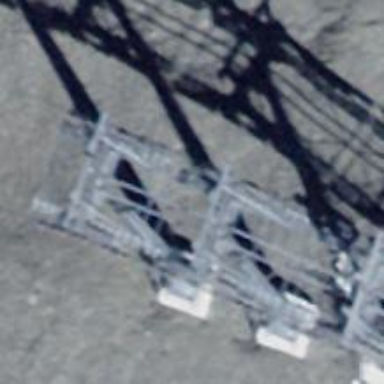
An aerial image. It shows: Pylon for aerialway.